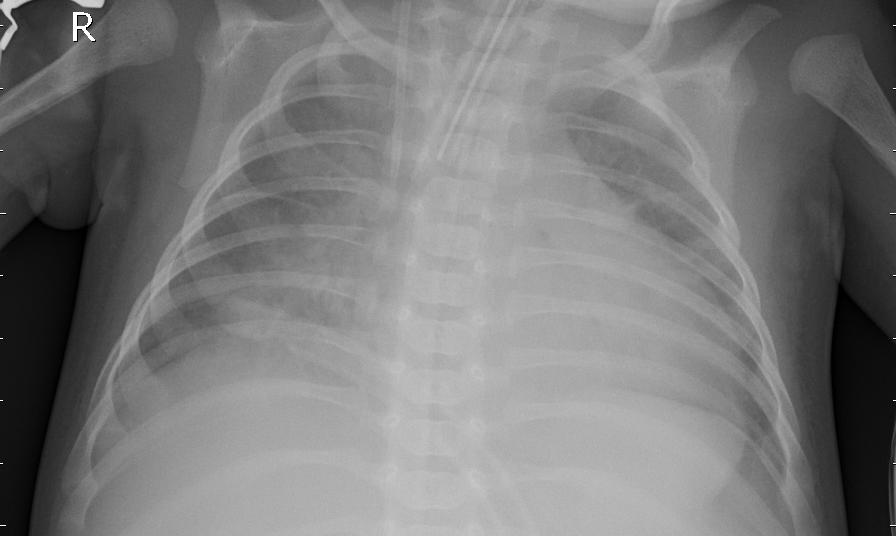
Diagnosis: PNEUMONIA